Field crop: maize
Growth stage: 2
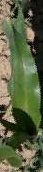
Species: maize